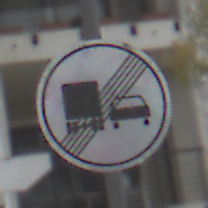
Verkehrszeichen: EndeUeberholverbotKraftfahrzeuge
Umgebung: Outdoor, Urban
Tageszeit: Midday
Wetter: Overcast
Licht: Natural
Jahreszeit: NotSpecified
Kontrast: LowContrast